Question: I am trying to use BootStrap DateTimePicker and it is not displaying properly on the screen. My HTML looks like below.
'''
<div class='input-group date' id='startDate'>
<input type='text' class="form-control" name="startDate" />
<span class="input-group-addon"><span class="glyphicon glyphicon-calendar"></span>
</div>
'''
And the Javascript is like below.
'''
$(document).ready(function () {
// DateTime picker for Dates
$("#startDate").datetimepicker();
});
'''
And the order in which I am loading my javascript and css files is as below.
'''
<link href="/Content/css/datepicker.css" rel="stylesheet"/>
<link href="/Content/css/bootstrap-datetimepicker.css" rel="stylesheet"/>
<link href="/Content/css/bootstrap.css" rel="stylesheet"/>
<script src="/Scripts/jquery-2.1.0.js"></script>
<script src="/Scripts/jquery-ui-1.10.0.custom.js"></script>
<script src="/Scripts/bootstrap-datepicker.js"></script>
<script src="/Scripts/bootstrap.js"></script>
<script src="/Scripts/moment.js"></script>
<script src="/Scripts/bootstrap-datetimepicker.js"></script>
'''
With the above set up, datetime picker is displaying as below without any proper css. The arrow buttons to change the month are not displayed correctly.

I tried changing the order, but still displaying the same. Can someone help me with what i am missing?
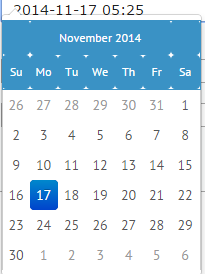
Answer: Ok, check this fiddle:
<URL>
you don't need jquery-ui or bootstrap-datepicker, just bootstrap-datetimepicker and moment.js
'''
<div class="input-group date" id="startDate">
<input type="text" class="form-control" name="startDate" />
<span class="input-group-addon"><span class="glyphicon glyphicon-calendar"></span></span>
</div>
$(document).ready(function () {
// DateTime picker for Dates
$("#startDate").datetimepicker();
});
'''